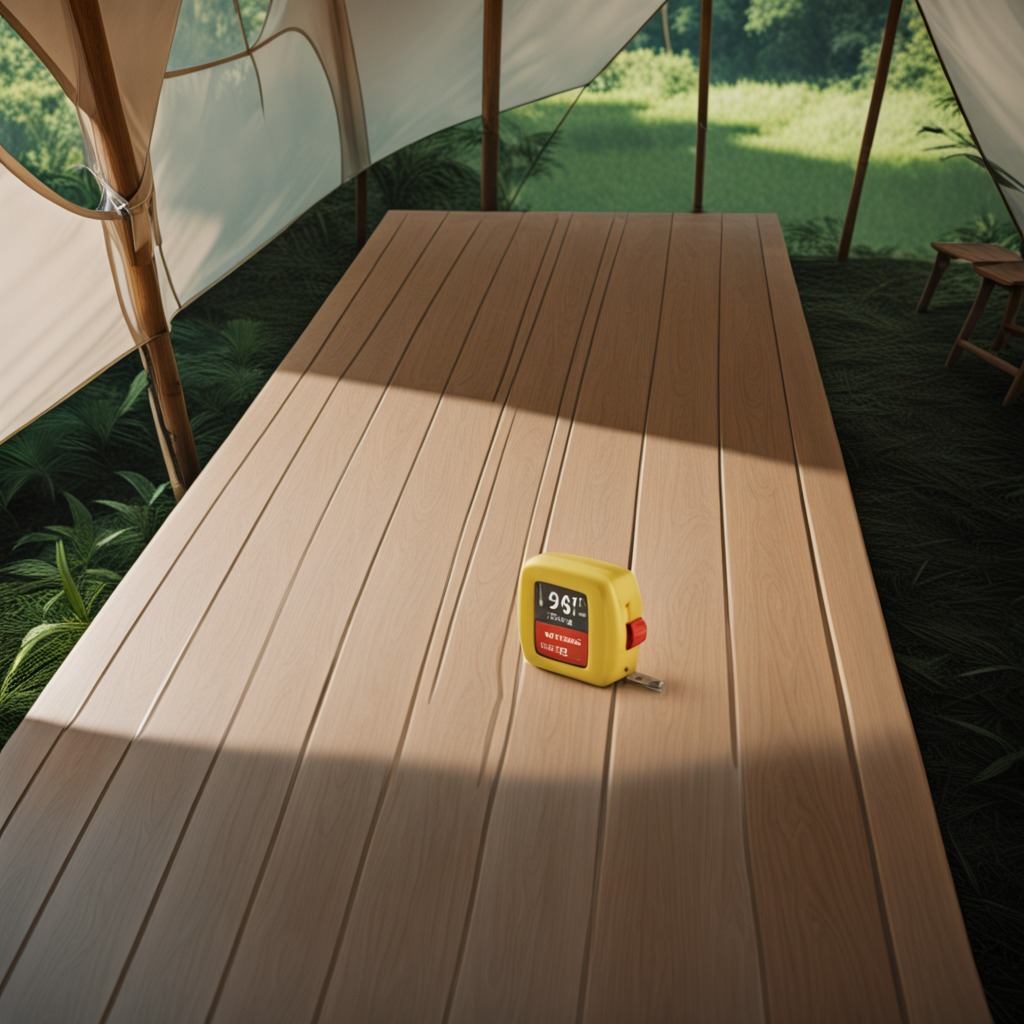
A measuring tape is lying on a wooden table inside a jungle field workshop tent humid ambient light worn but